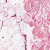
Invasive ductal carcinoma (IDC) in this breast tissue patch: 0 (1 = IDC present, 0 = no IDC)